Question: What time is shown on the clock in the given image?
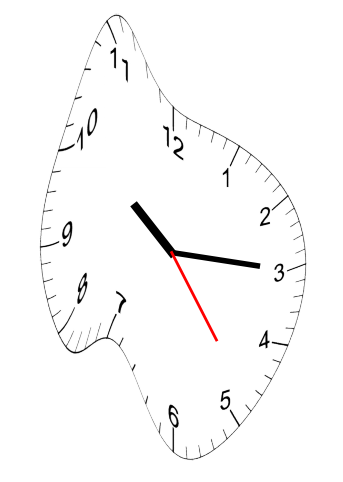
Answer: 10:15:24